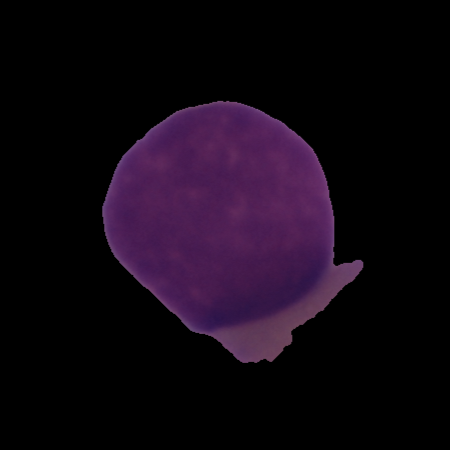
Label: healthy